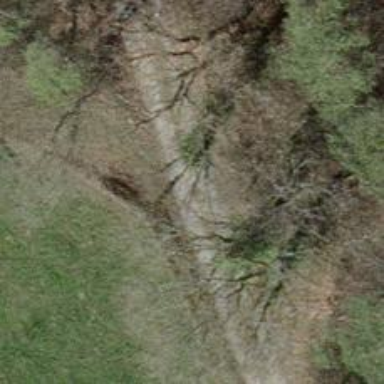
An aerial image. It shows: Grassy track with grade5 tracktype.